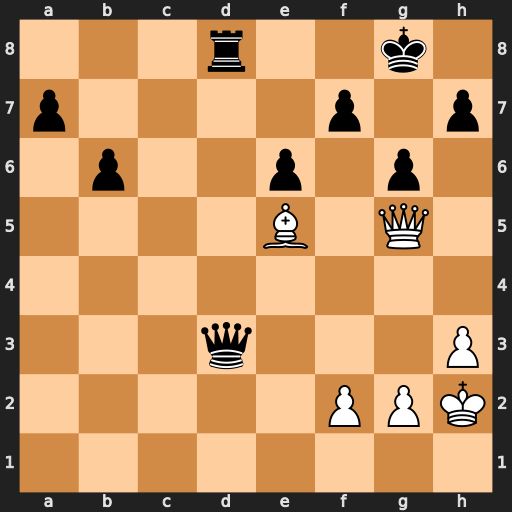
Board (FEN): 3r2k1/p4p1p/1p2p1p1/4B1Q1/8/3q3P/5PPK/8
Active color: w
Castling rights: -
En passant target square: -
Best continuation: Qf6 Kf8 Qh8+ Ke7 Bf6+